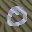
Label: 0